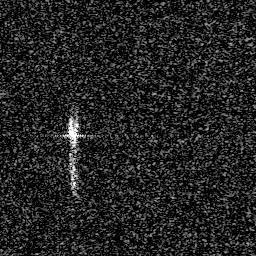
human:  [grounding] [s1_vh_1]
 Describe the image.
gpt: In the satellite image, there is  <ref>1 medium ship </ref> <box>[[24, 44, 32, 56, 0]]</box> located at left.